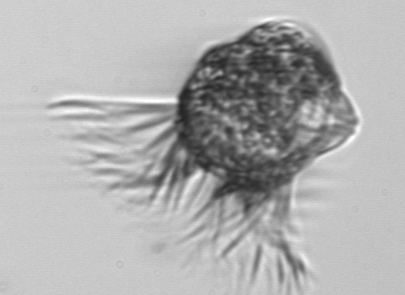
Label: Pelagostrobilidium